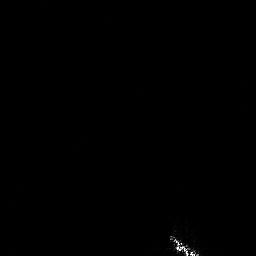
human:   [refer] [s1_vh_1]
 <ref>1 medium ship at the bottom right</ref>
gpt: <box>[[64, 88, 77, 99, 0]]</box>